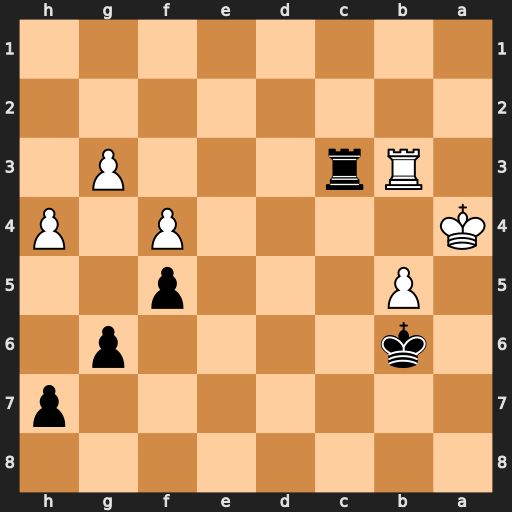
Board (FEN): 8/7p/1k4p1/1P3p2/K4P1P/1Rr3P1/8/8
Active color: b
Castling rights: -
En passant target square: -
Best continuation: Rxb3 Kxb3 Kxb5 Kc3 Kc5 Kd3 Kd5